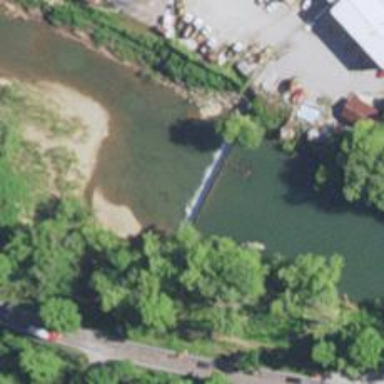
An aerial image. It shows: Weir in waterway.